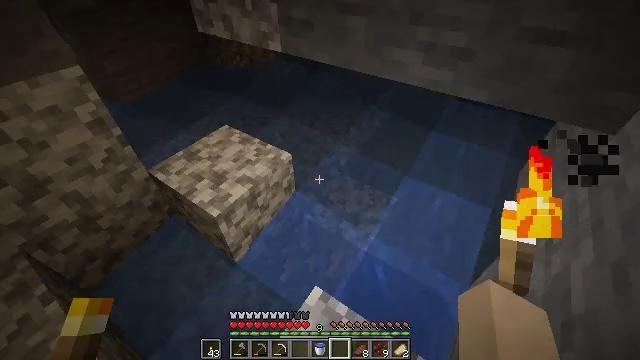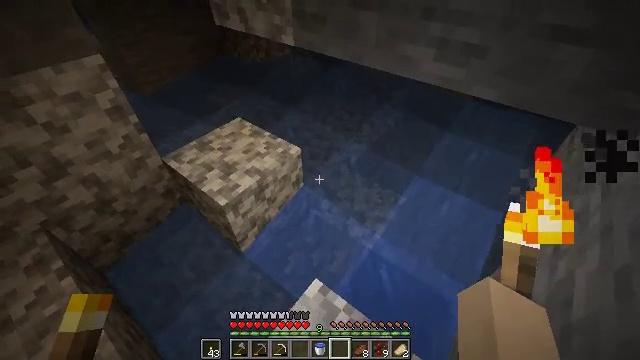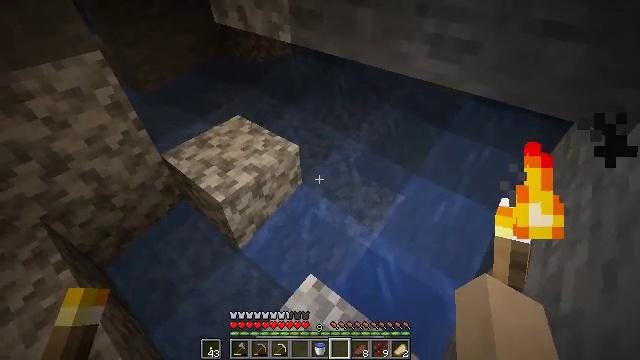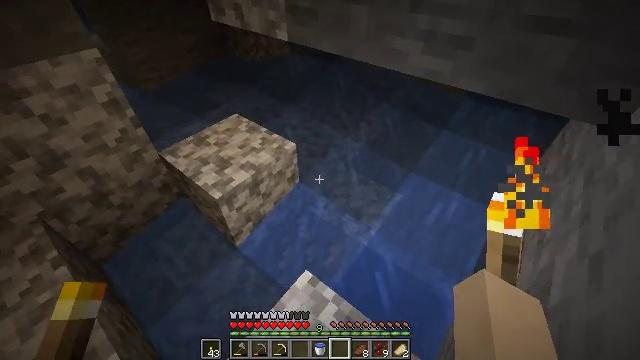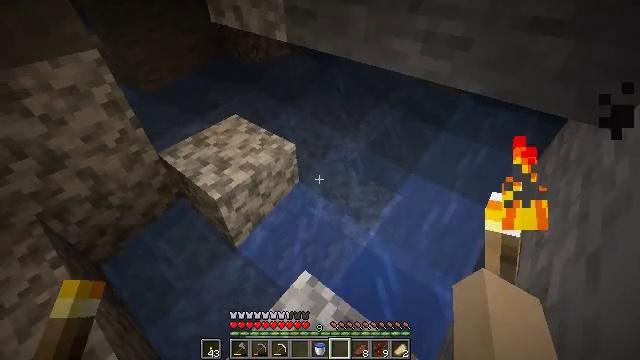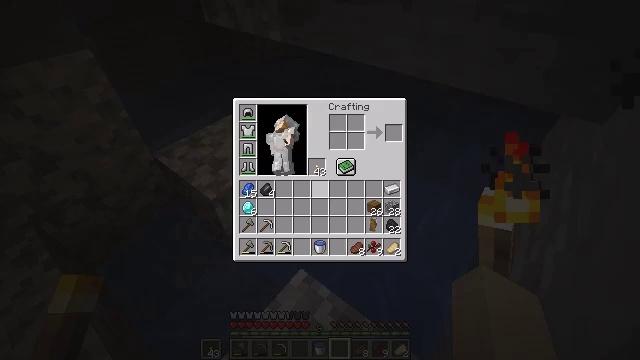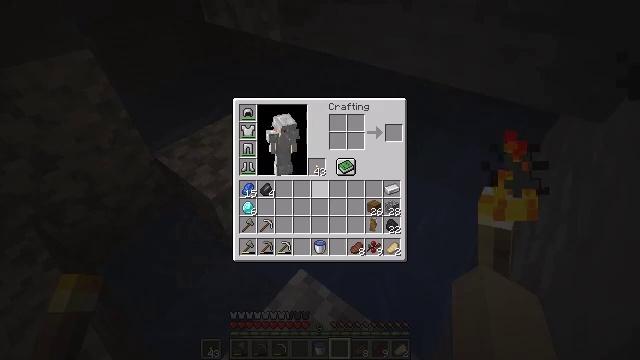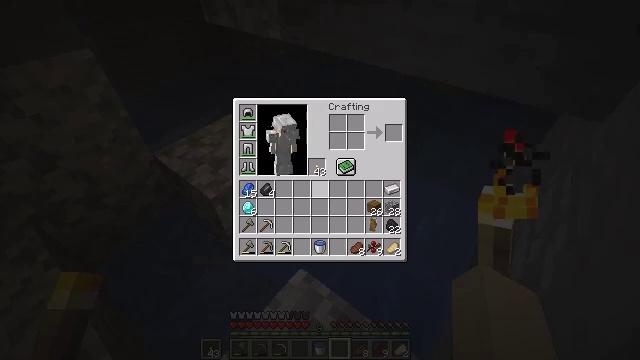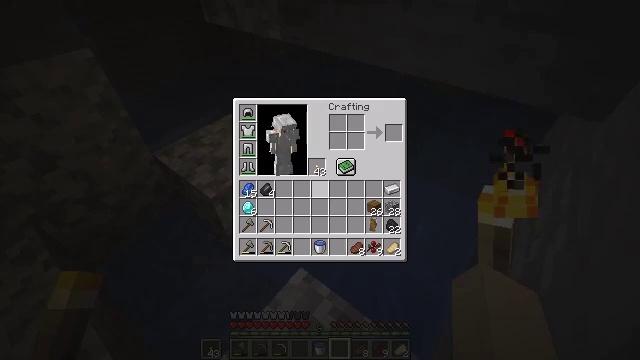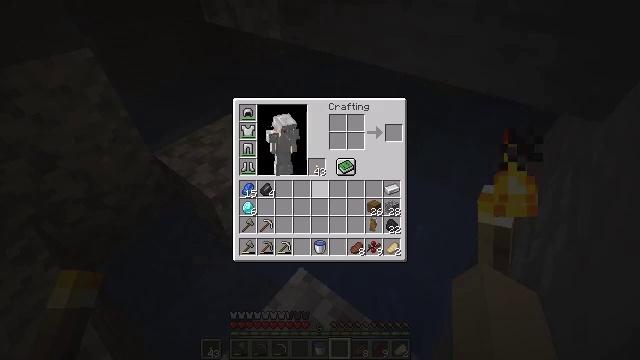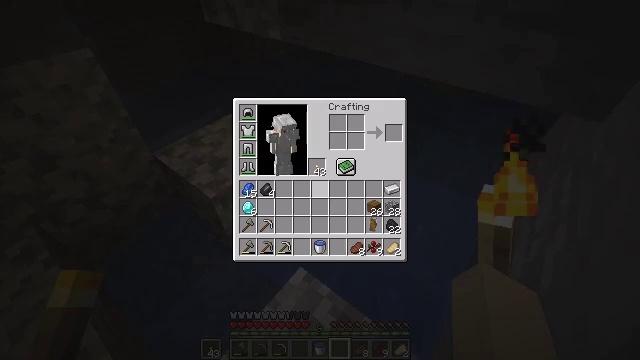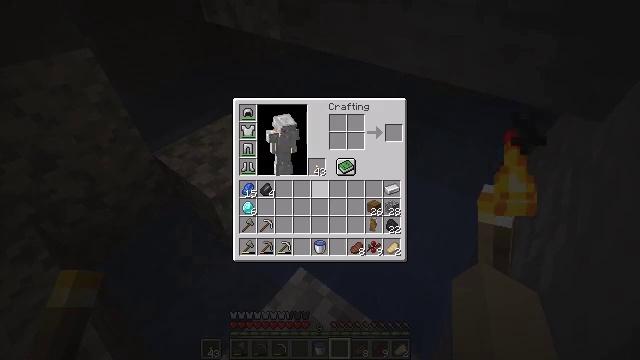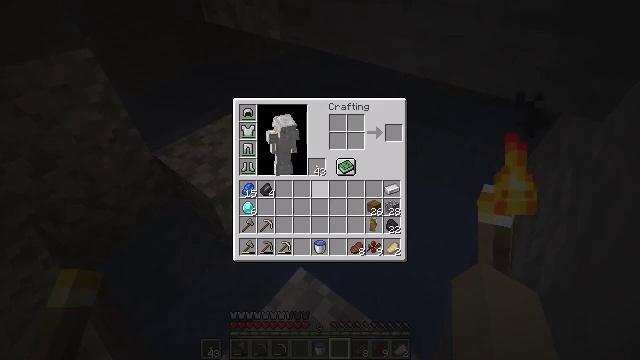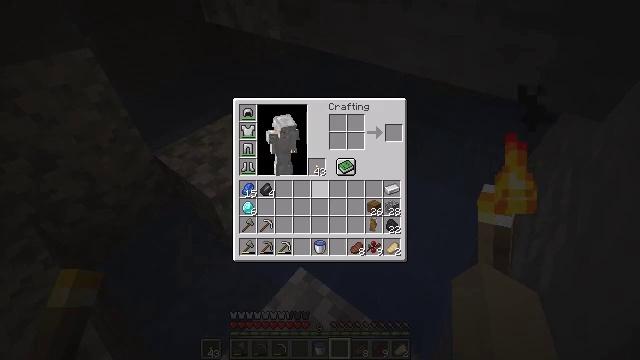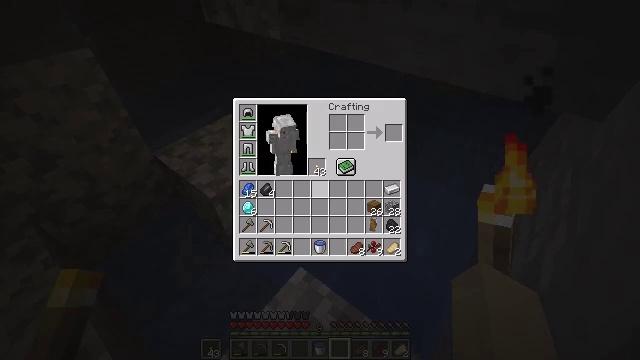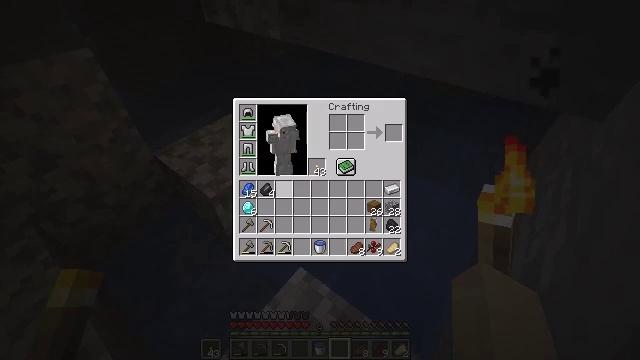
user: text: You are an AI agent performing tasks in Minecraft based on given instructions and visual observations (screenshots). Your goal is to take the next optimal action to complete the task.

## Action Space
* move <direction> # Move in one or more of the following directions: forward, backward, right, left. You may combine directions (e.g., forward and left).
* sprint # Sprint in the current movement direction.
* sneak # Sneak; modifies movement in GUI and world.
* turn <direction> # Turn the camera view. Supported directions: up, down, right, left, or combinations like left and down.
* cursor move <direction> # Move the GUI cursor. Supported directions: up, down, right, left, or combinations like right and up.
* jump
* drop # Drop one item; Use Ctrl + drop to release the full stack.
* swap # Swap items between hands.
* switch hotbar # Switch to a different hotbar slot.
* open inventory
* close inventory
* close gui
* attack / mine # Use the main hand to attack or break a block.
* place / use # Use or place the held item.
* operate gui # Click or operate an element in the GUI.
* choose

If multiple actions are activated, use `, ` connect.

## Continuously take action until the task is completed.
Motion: motion action
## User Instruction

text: Drop a lapis lazuli.
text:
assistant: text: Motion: turn left
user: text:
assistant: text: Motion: no_op
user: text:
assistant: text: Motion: no_op
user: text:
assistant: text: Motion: no_op
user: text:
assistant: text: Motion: open inventory
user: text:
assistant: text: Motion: open inventory
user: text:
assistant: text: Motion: open inventory
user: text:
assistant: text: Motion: open inventory
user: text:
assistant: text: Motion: no_op
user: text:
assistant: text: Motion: no_op
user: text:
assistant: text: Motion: no_op
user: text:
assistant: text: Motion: no_op
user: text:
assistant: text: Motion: no_op
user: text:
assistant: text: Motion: no_op
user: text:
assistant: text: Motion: cursor move left
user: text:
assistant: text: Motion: cursor move left
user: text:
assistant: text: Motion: no_op
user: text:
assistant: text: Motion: no_op
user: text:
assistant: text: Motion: no_op
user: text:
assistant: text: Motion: cursor move left
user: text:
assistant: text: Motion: no_op
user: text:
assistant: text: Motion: no_op
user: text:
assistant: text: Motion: no_op
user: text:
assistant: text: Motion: no_op
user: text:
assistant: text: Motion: no_op
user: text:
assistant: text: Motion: operate gui
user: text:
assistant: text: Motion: operate gui
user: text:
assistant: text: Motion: cursor move right and up, operate gui
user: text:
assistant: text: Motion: cursor move right and up
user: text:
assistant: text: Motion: cursor move right and up